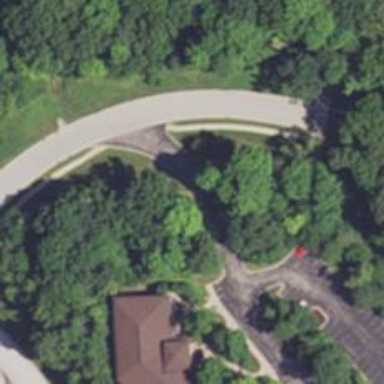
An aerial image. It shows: Unmarked road crossing.